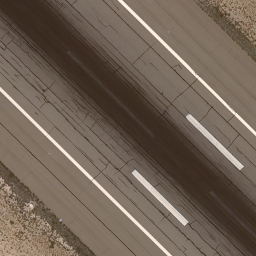
Label: runway